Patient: sex M, age 72
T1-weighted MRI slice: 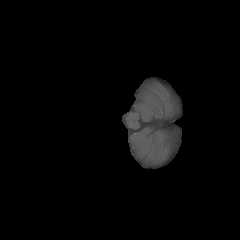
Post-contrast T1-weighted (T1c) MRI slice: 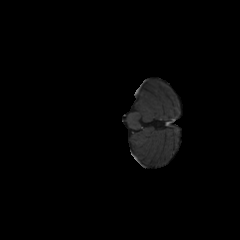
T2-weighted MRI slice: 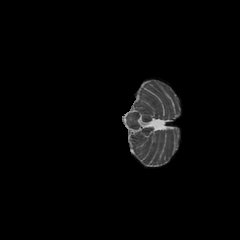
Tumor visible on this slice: no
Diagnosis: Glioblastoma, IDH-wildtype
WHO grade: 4